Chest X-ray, PA view. Patient: 67 years old, sex M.
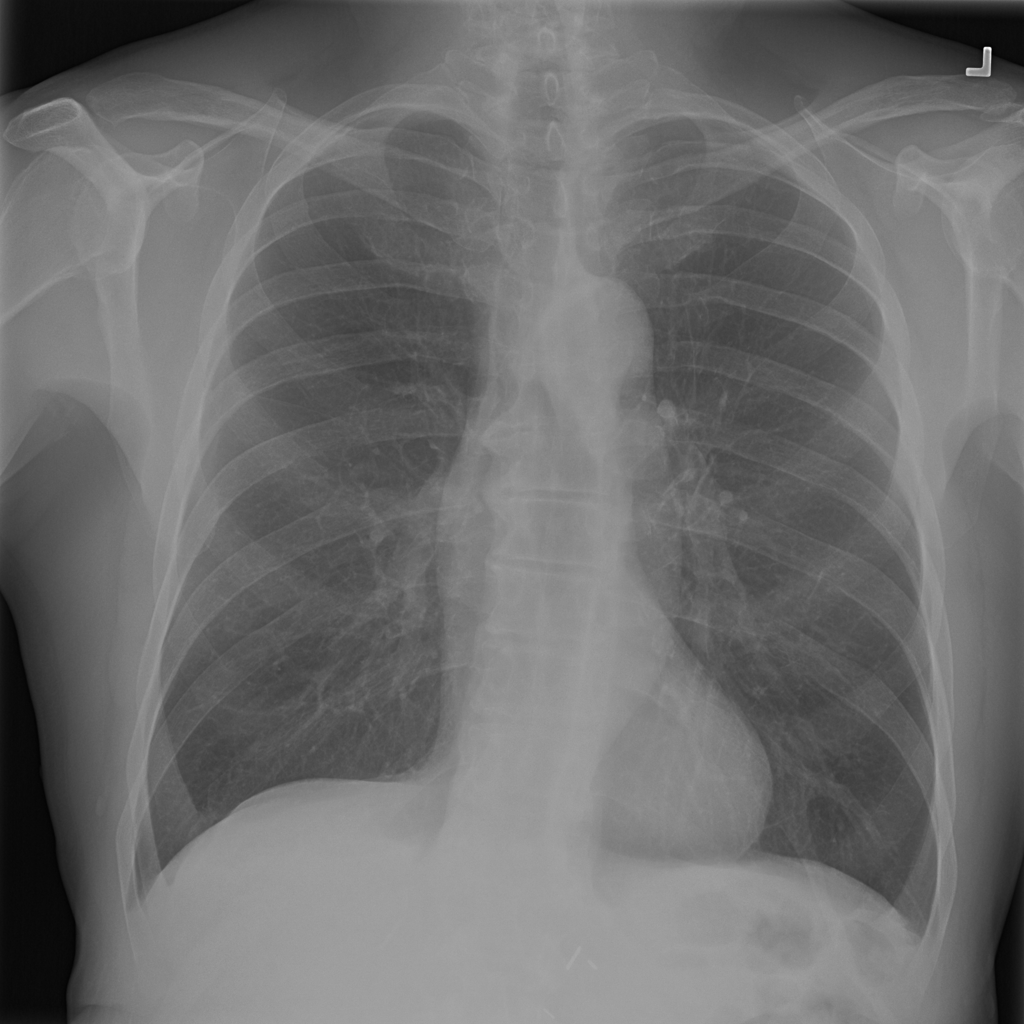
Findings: Infiltration